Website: apple
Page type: billing-address
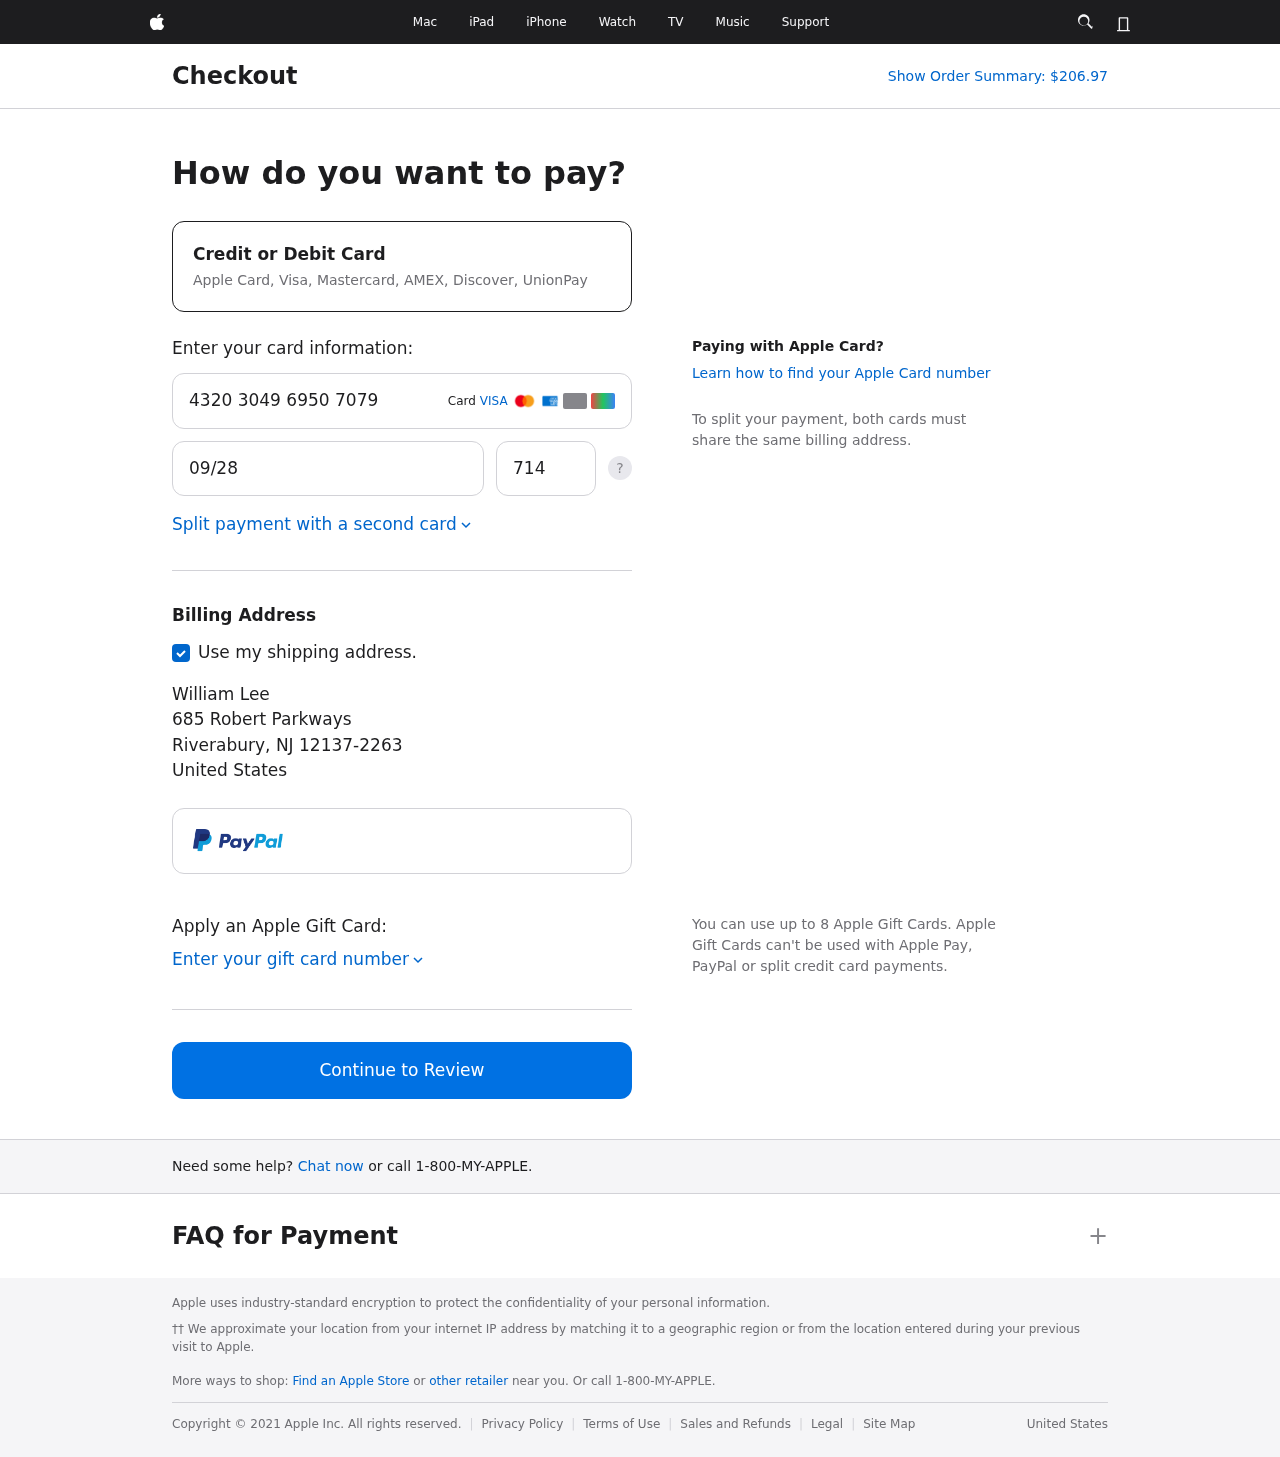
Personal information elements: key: PII_CARD_CVV
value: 714
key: PII_CARD_EXPIRY
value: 09/28
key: PII_CARD_NUMBER
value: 4320 3049 6950 7079
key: PII_CITY
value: Riverabury
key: PII_COUNTRY
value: United States
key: PII_FULLNAME
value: William Lee
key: PII_POSTCODE_FULL
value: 12137-2263
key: PII_STATE_ABBR
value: NJ
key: PII_STREET
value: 685 Robert Parkways
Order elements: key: ORDER_TOTAL
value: Show Order Summary: $206.97